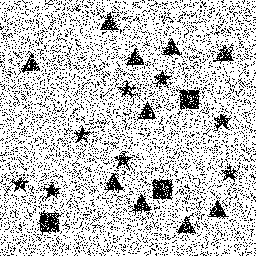
Squares: 3
Triangles: 10
Stars: 8
Total shapes: 21